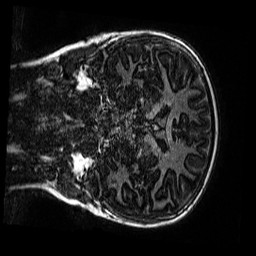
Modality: MP2RAGE
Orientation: coronal
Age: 9
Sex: male
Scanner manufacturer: siemens
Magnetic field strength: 3 T
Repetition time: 4 s
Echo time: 0.00299 s